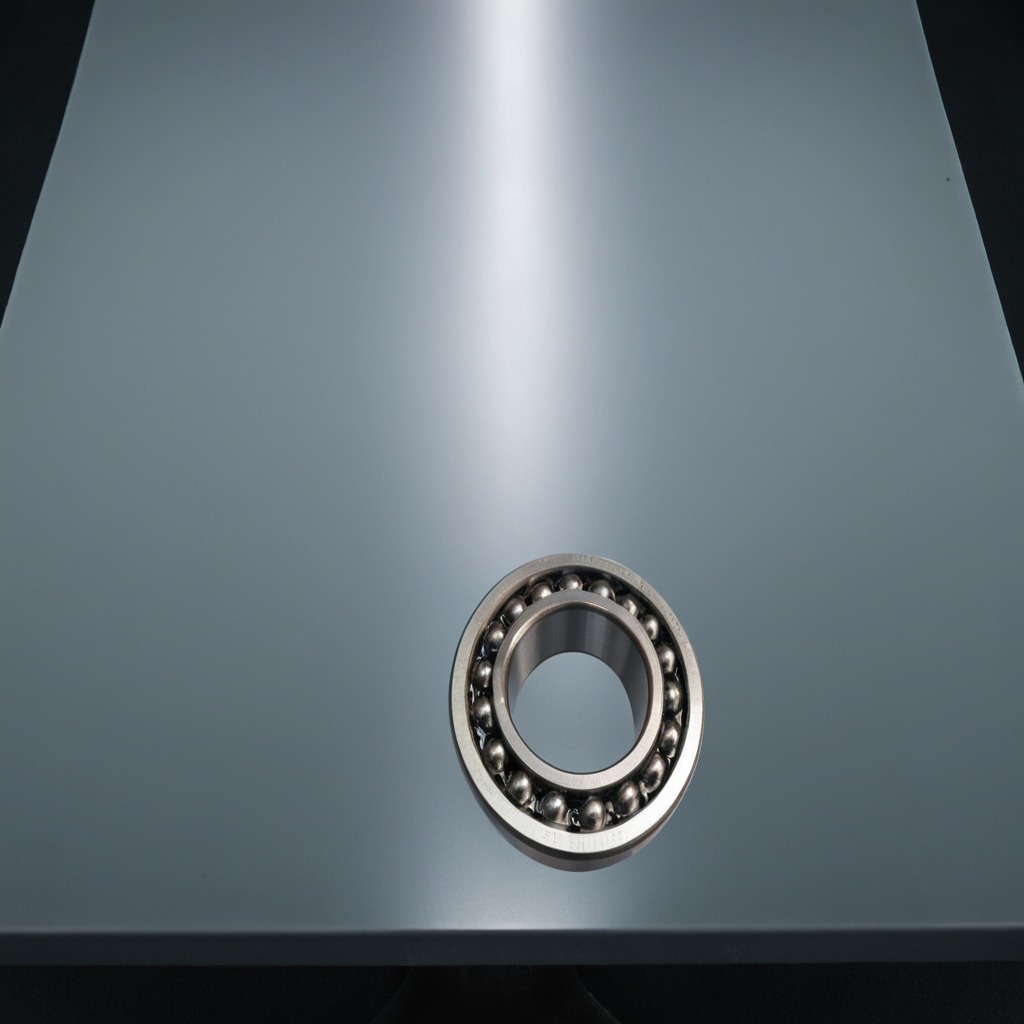
A metal ball bearing lies on the table.